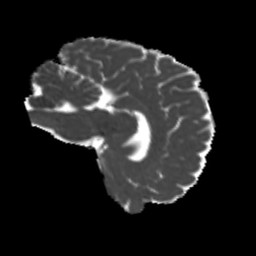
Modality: MD
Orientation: sagittal
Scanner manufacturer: siemens
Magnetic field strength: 3 T
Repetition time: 4 s
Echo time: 0.0594 s